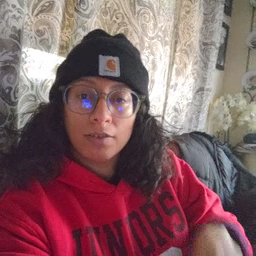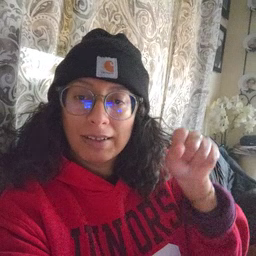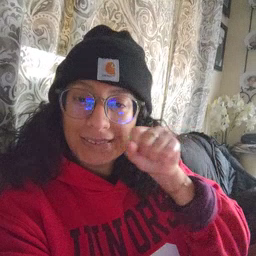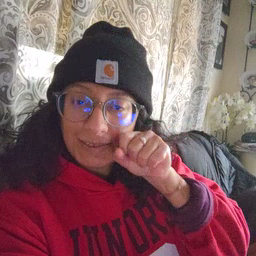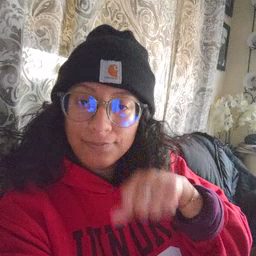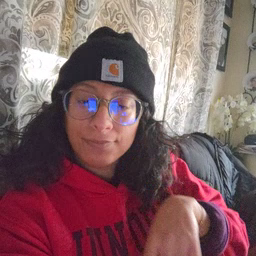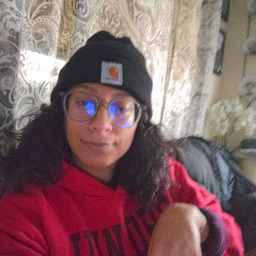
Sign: carrot